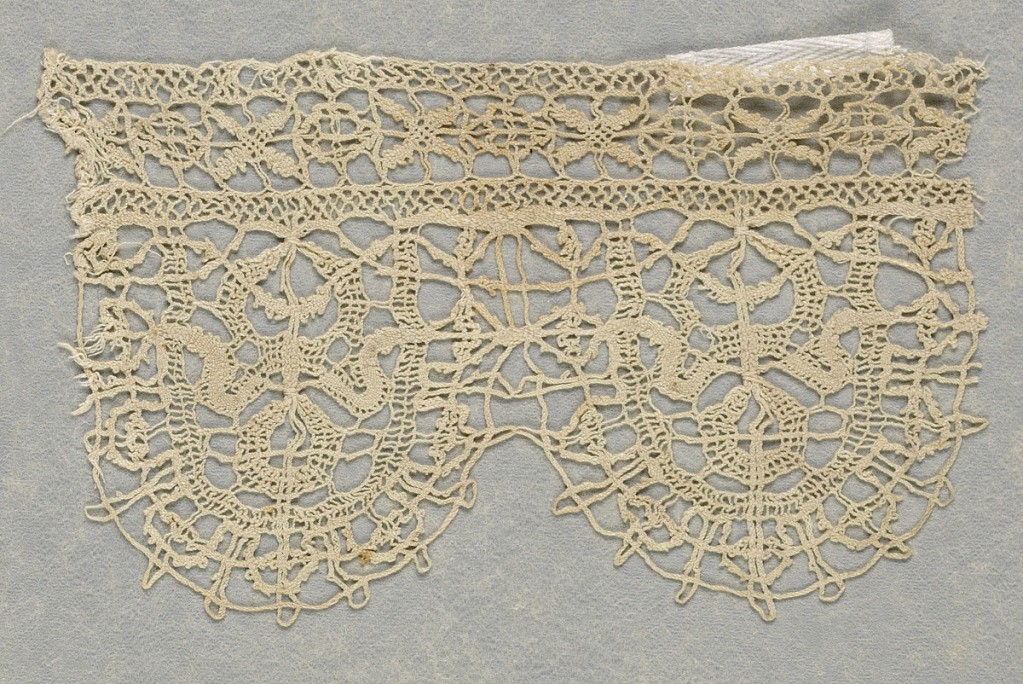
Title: Fragment
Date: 17th century
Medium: linen Technique: bobbin lace, continuous braid-like
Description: Border fragment of two rounded pendants.